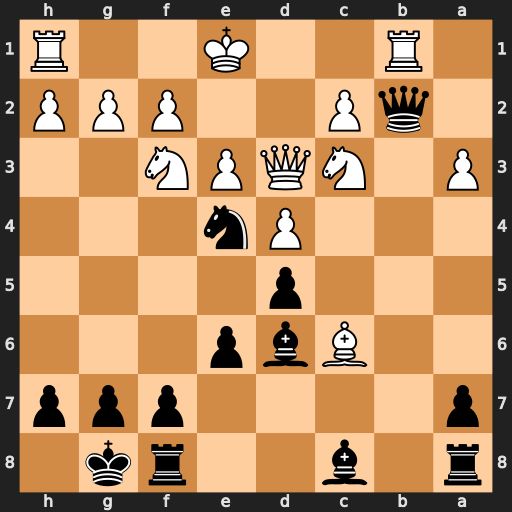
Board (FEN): r1b2rk1/p4ppp/2Bbp3/3p4/3Pn3/P1NQPN2/1qP2PPP/1R2K2R
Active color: b
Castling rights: K
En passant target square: -
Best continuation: Qxc3+ Qxc3 Nxc3 Rb3 Rb8 Rxb8 Bxb8